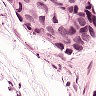
Metastatic tissue present: yes